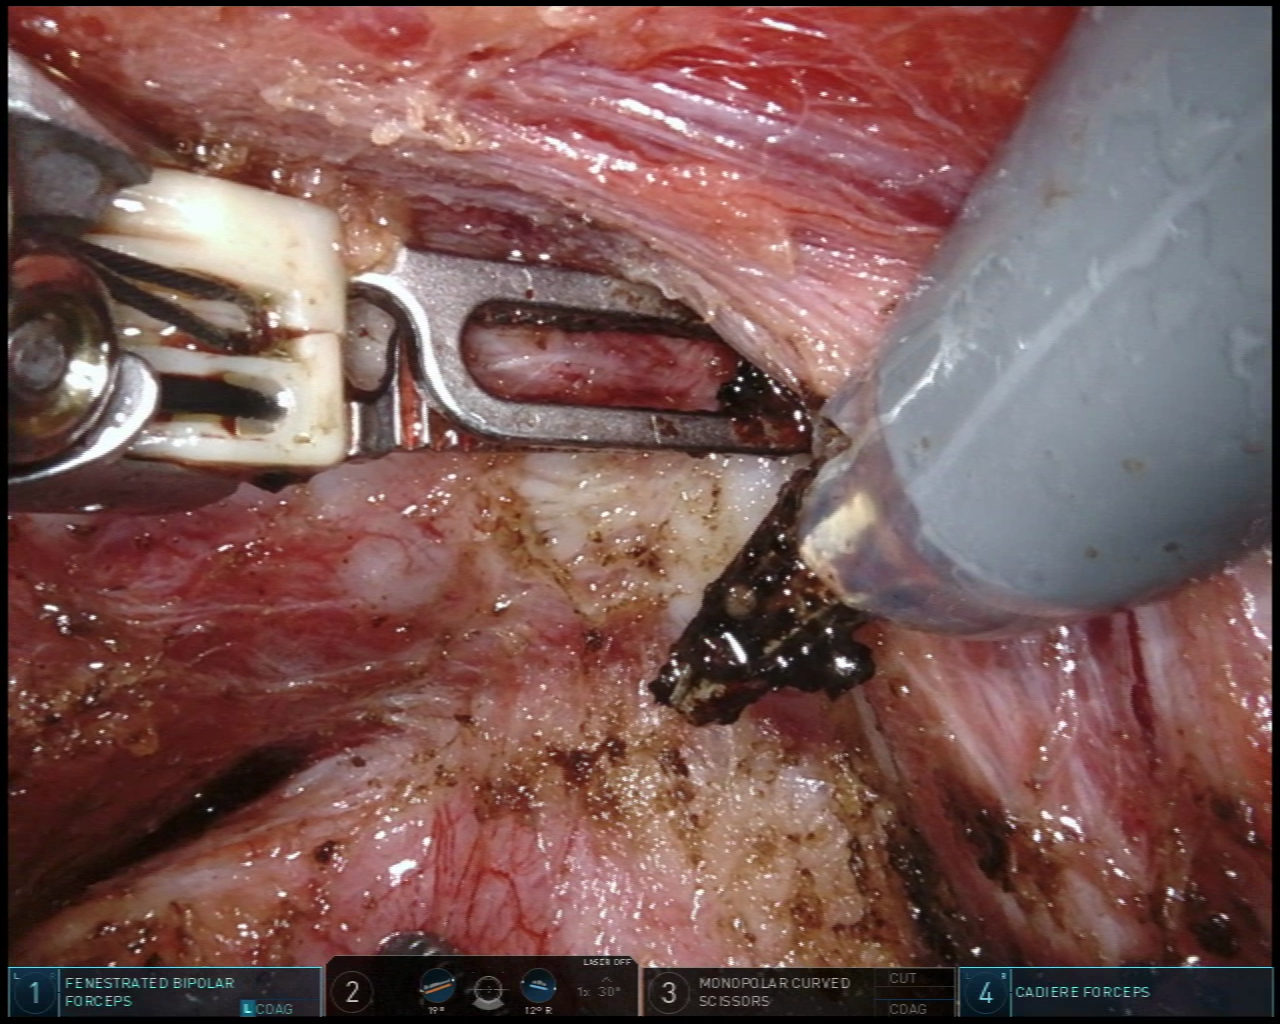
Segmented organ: vesicular_glands
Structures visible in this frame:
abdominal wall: no
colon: no
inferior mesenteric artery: no
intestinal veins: no
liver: no
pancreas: no
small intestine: no
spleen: no
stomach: no
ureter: no
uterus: no
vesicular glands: yes